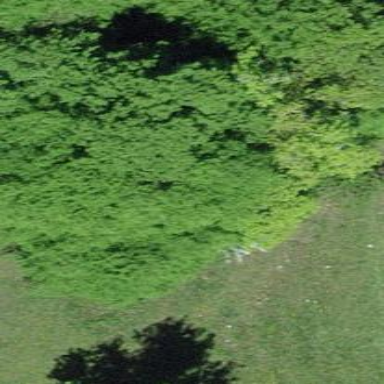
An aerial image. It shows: Deciduous broadleaved forest.